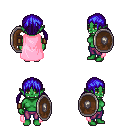
a pixel art fantasy rpg character, female body template, orc, green skin, pink cape, magenta pants, blue twin-tailed hairstyle, leather bracers, shield, four views (front, back, left, right), 2x2 character sprite sheet, small pixel art, hard edges, no anti-aliasing